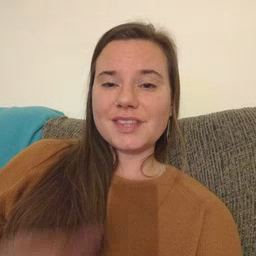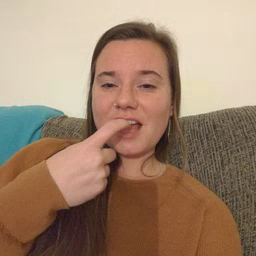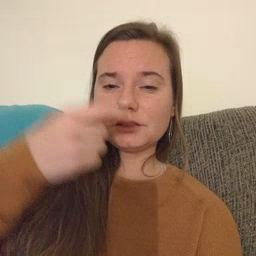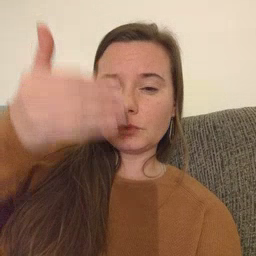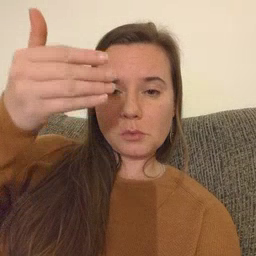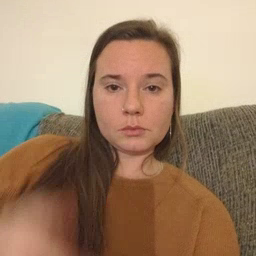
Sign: glasswindow